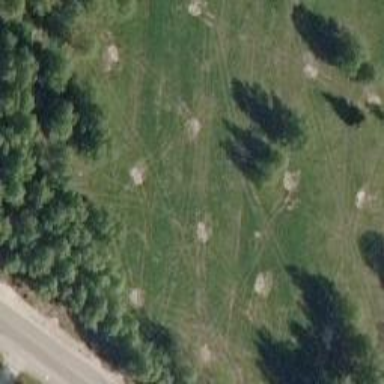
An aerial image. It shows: Disc golf hole.